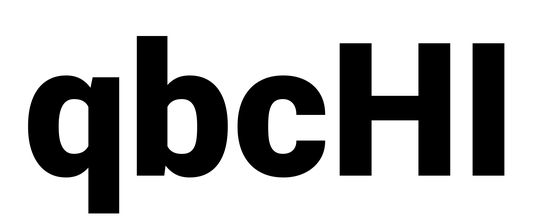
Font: Roboto_Black